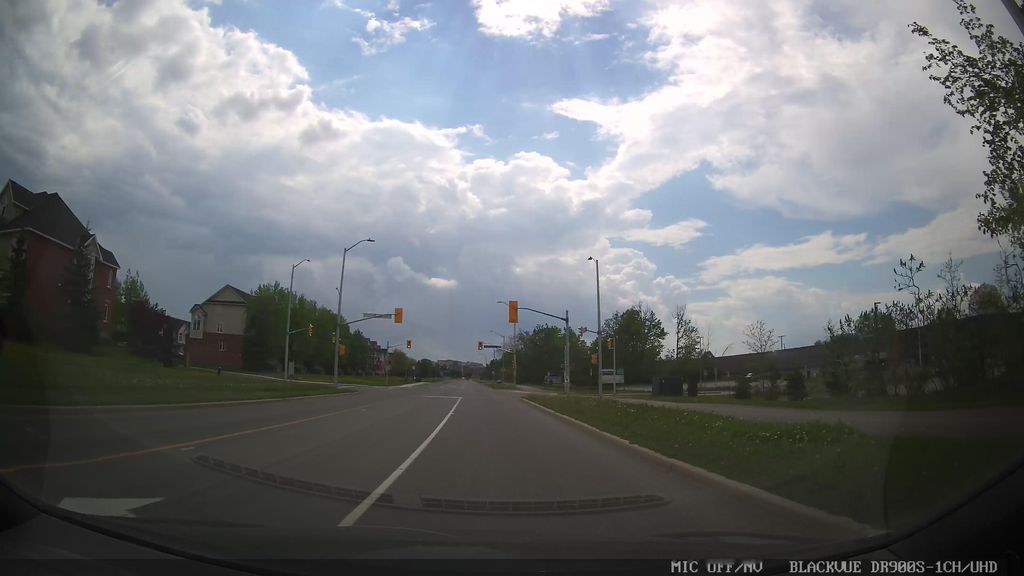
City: ottawa-gatineau